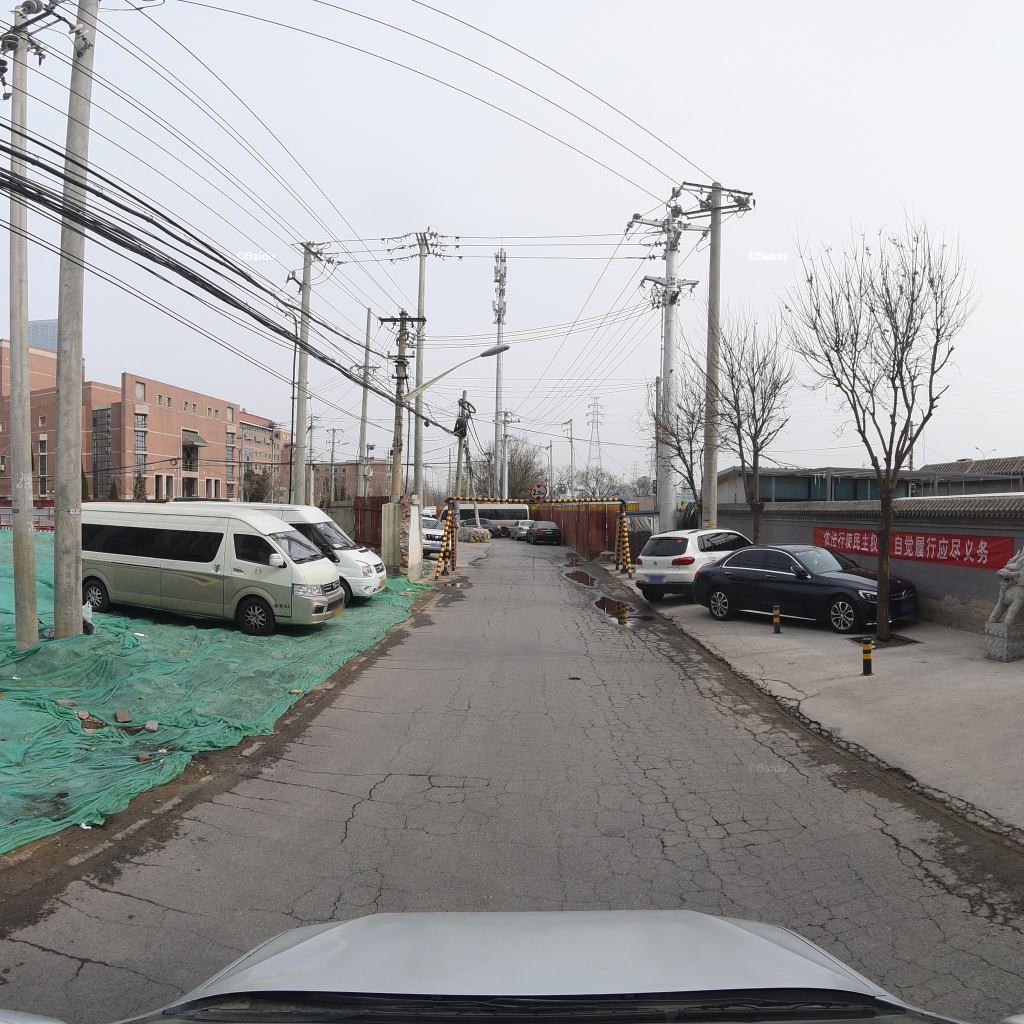
Region: Fengtai
Road damage annotations: alligator crack